Brain MRI, t2w sequence, axial 2D slice.
Patient: age 35, sex F, weight 95 kg, height 1.95 m
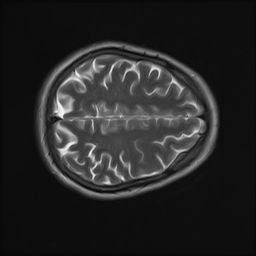